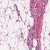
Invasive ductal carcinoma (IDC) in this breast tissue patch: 0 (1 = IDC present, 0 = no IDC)